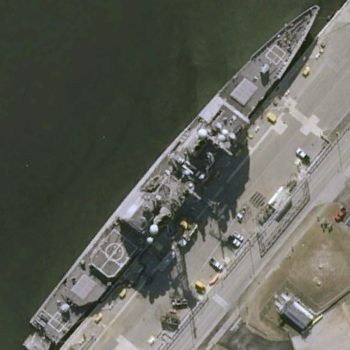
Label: cruiser